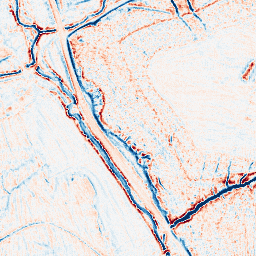
Category: edge_preserving
Decomposition family: bilateral
Decomposition parameters: d: 9
sigma_color: 100
sigma_space: 25
Upsampling method: fft_zeropad
Upsampling parameters: scale: 8
Upsampling scale: 8